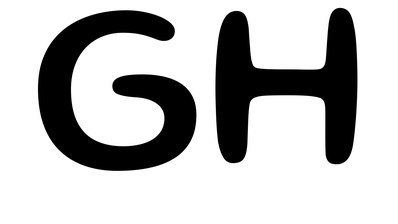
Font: Gluten_Regular